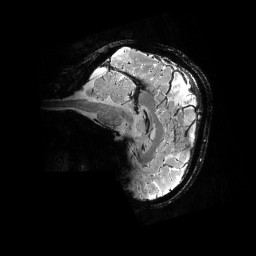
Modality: T2starw
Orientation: sagittal
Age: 30
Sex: male
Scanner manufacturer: siemens
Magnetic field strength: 6.98 T
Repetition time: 4.91 s
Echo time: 0.016 s